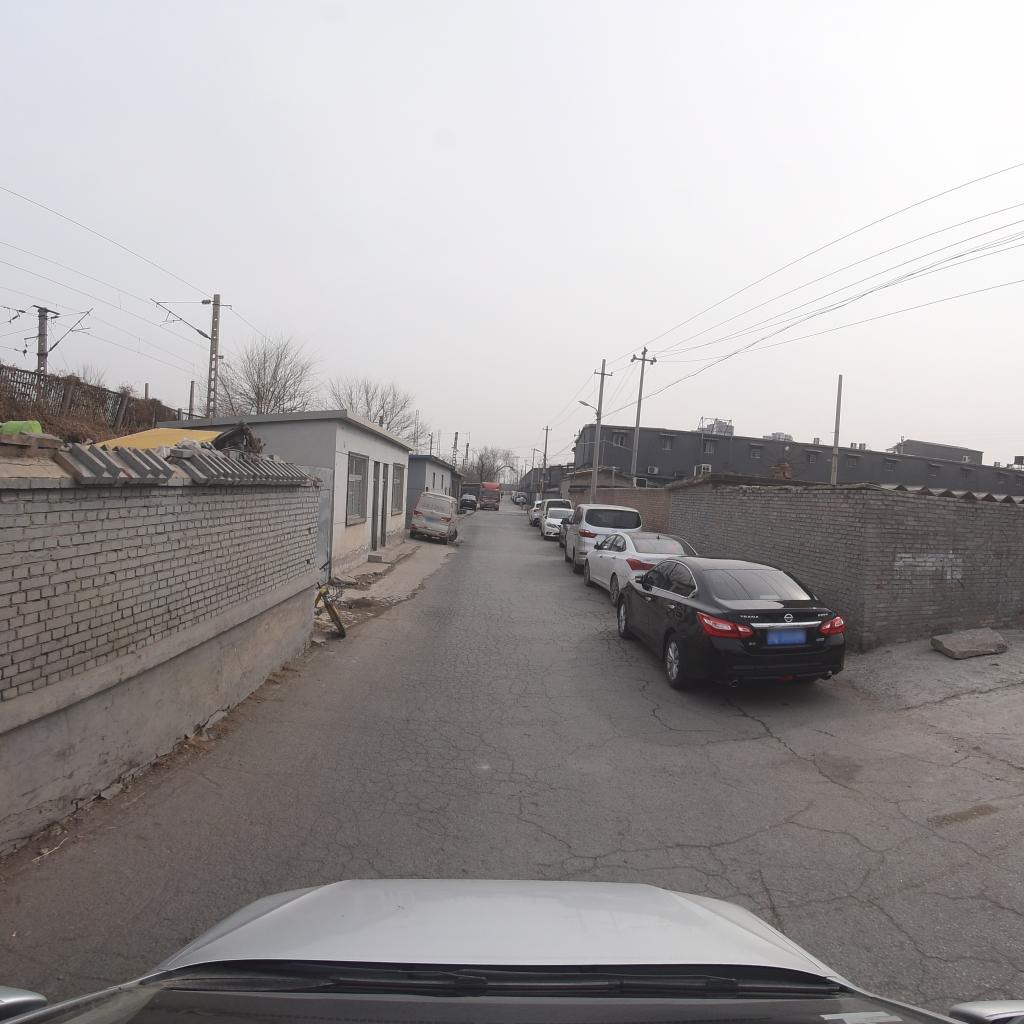
Region: Fengtai
Road damage annotations: alligator crack